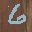
Label: 6